The picture encodes a bearing's raw vibration samples as pixel intensities in a 2-D grid. What is the most likely bearing condition (normal, inner_race, outer_race, ball)?
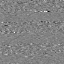
Answer: ball